Aerial crown-view tile of a tropical tree (Barro Colorado Island, Panama), acquired 20250124:
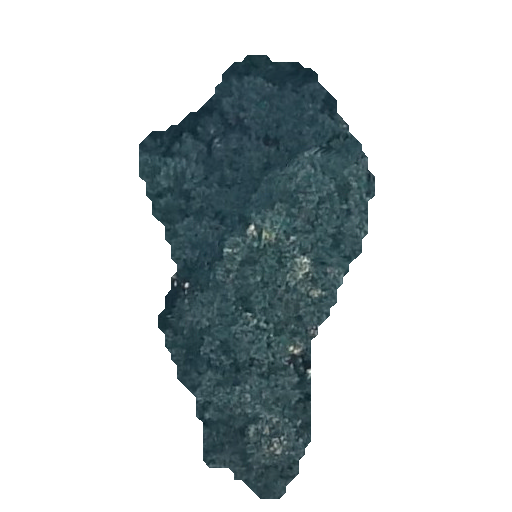
Species: Luehea seemannii
GBIF accepted scientific name: Luehea seemannii
Crown area: 97.154 m²